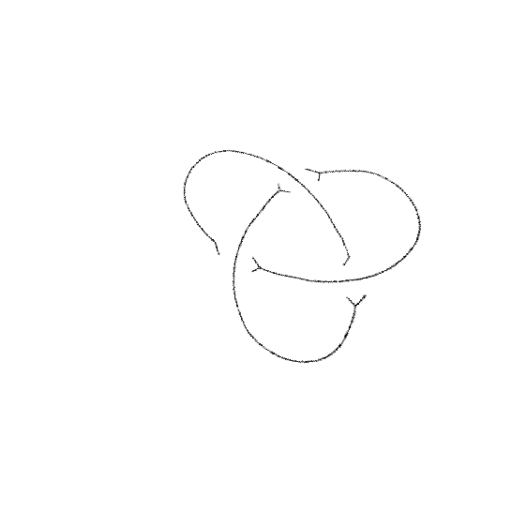
Crossing number: 3